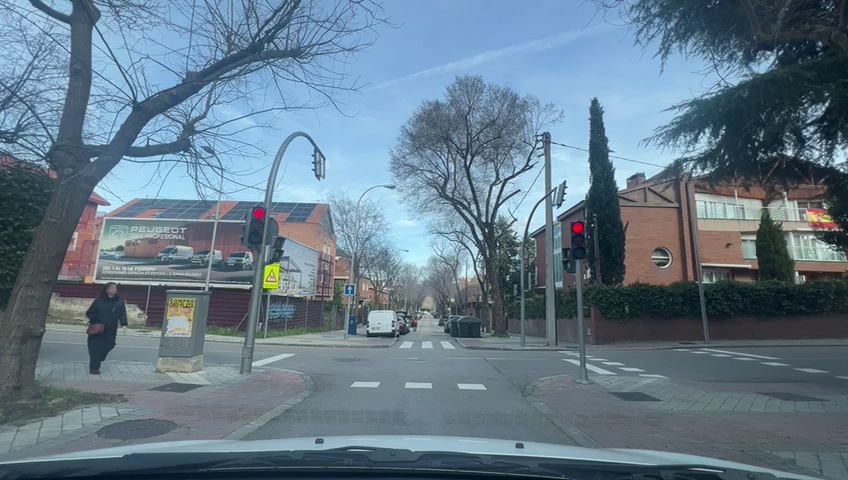
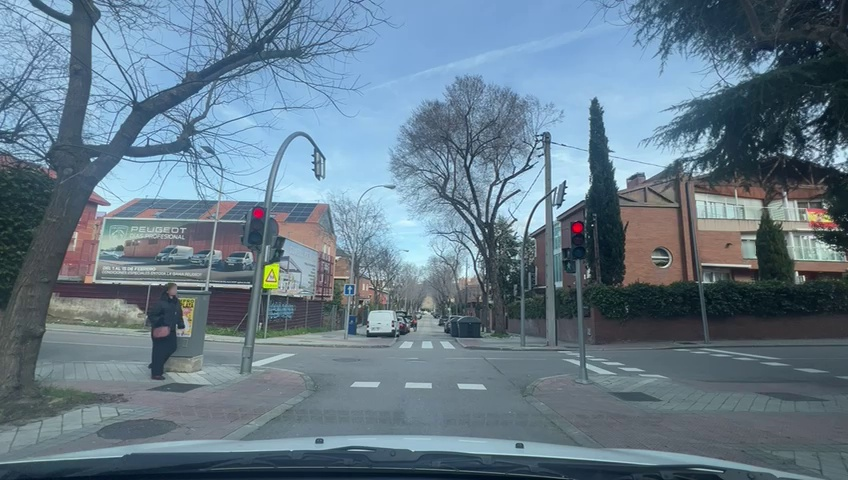
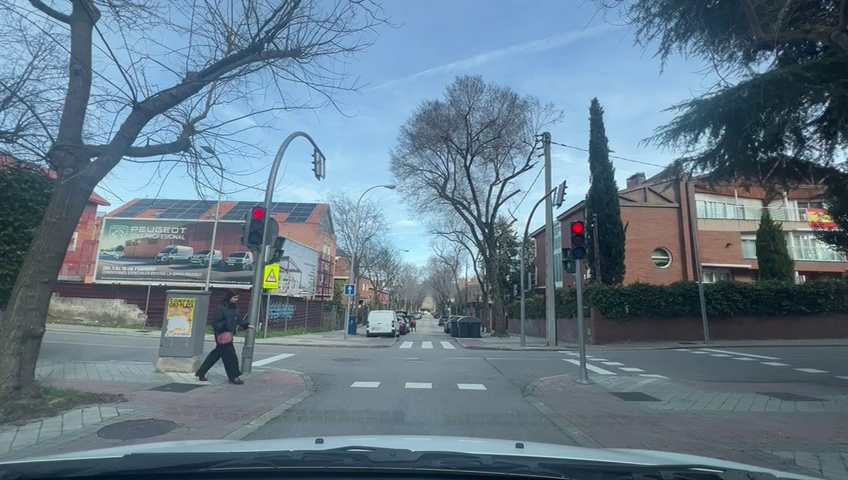
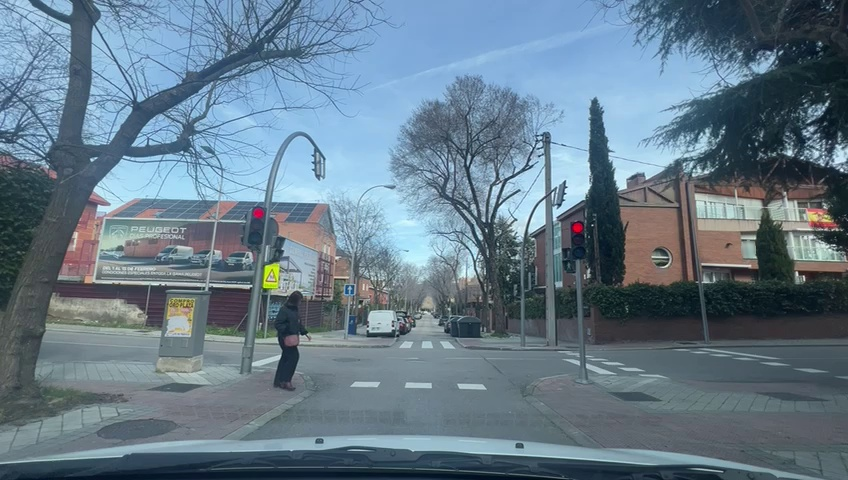
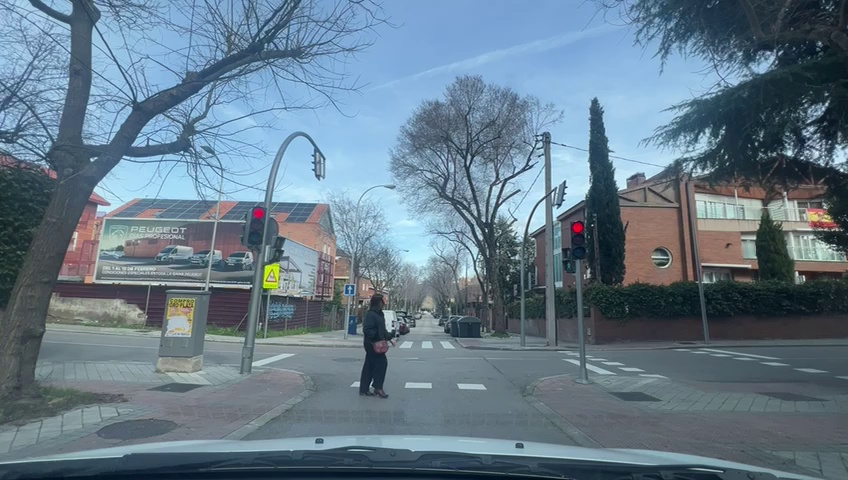
Situation: empty
Question: Are pedestrians, cyclists or motorbikes moving alongside the ego vehicle on the right side?
Answer: No
Reasoning: There's only a mingo pedestrian crossing the street.

Situation: empty
Question: Could a pedestrian's current path intersect with the trajectory of the ego vehicle?
Answer: Yes
Reasoning: A pedestrian is crossing the roadway and may enter the ego lane once the traffic light changes to green.

Situation: empty
Question: Are pedestrians, cyclists or motorbikes moving alongside the ego vehicle on the left side?
Answer: No
Reasoning: The only visible pedestrian is crossing the street but not alongside the ego vehicle.

Situation: empty
Question: Is the ego vehicle currently traveling within an acceleration or merge lane?
Answer: No
Reasoning: The ego vehicle is currently stopped at the red light.